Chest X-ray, PA view. Patient: 61 years old, sex M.
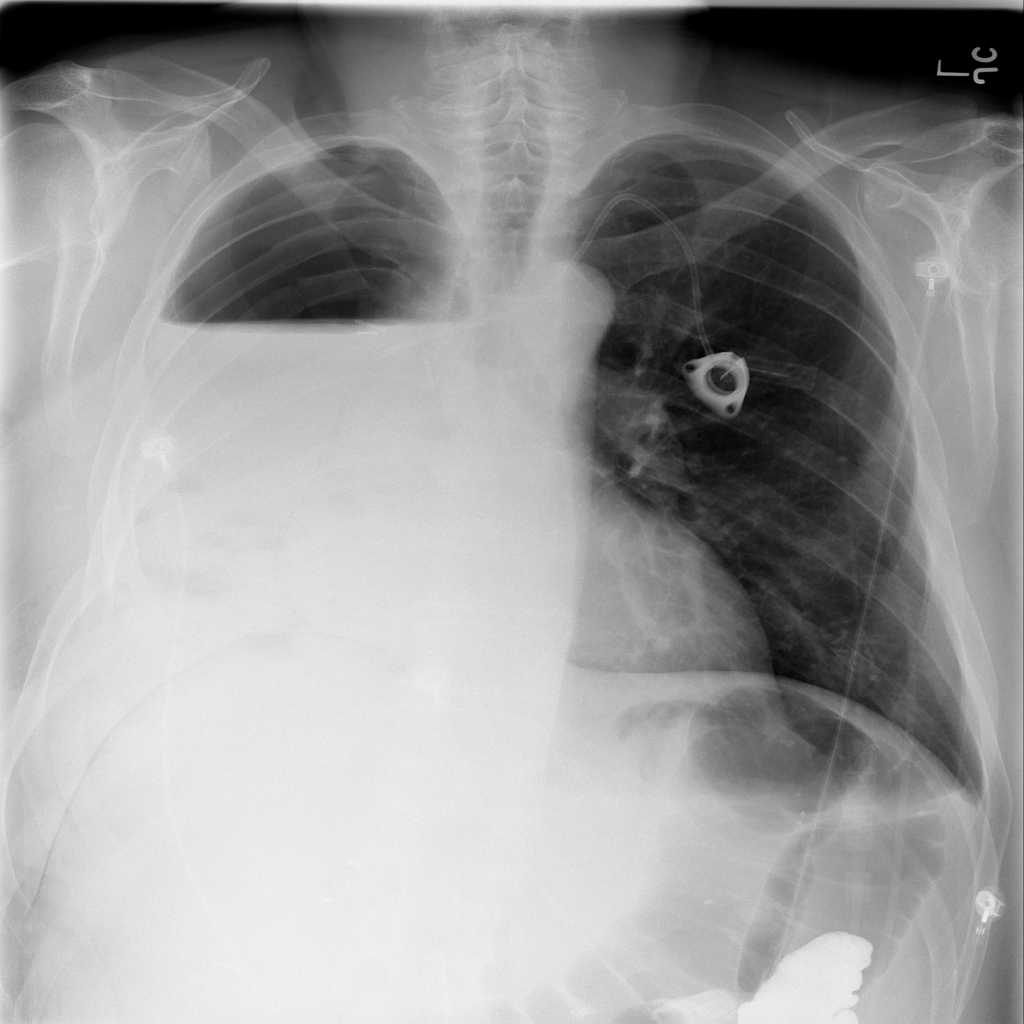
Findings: Effusion